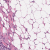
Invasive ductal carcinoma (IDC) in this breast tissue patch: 1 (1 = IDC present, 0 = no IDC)